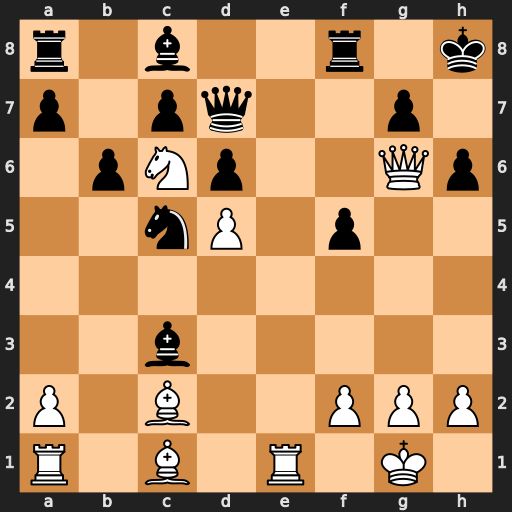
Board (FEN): r1b2r1k/p1pq2p1/1pNp2Qp/2nP1p2/8/2b5/P1B2PPP/R1B1R1K1
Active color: w
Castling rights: -
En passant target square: -
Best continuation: Re7 Qxe7 Nxe7